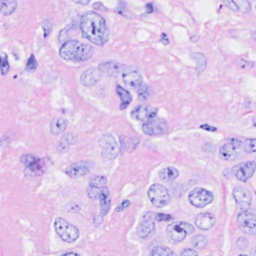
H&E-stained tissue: Breast